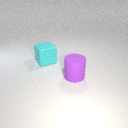
large purple rubber cylinder in front of large cyan rubber cube